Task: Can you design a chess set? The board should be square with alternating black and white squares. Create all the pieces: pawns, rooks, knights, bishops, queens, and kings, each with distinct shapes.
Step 1471:
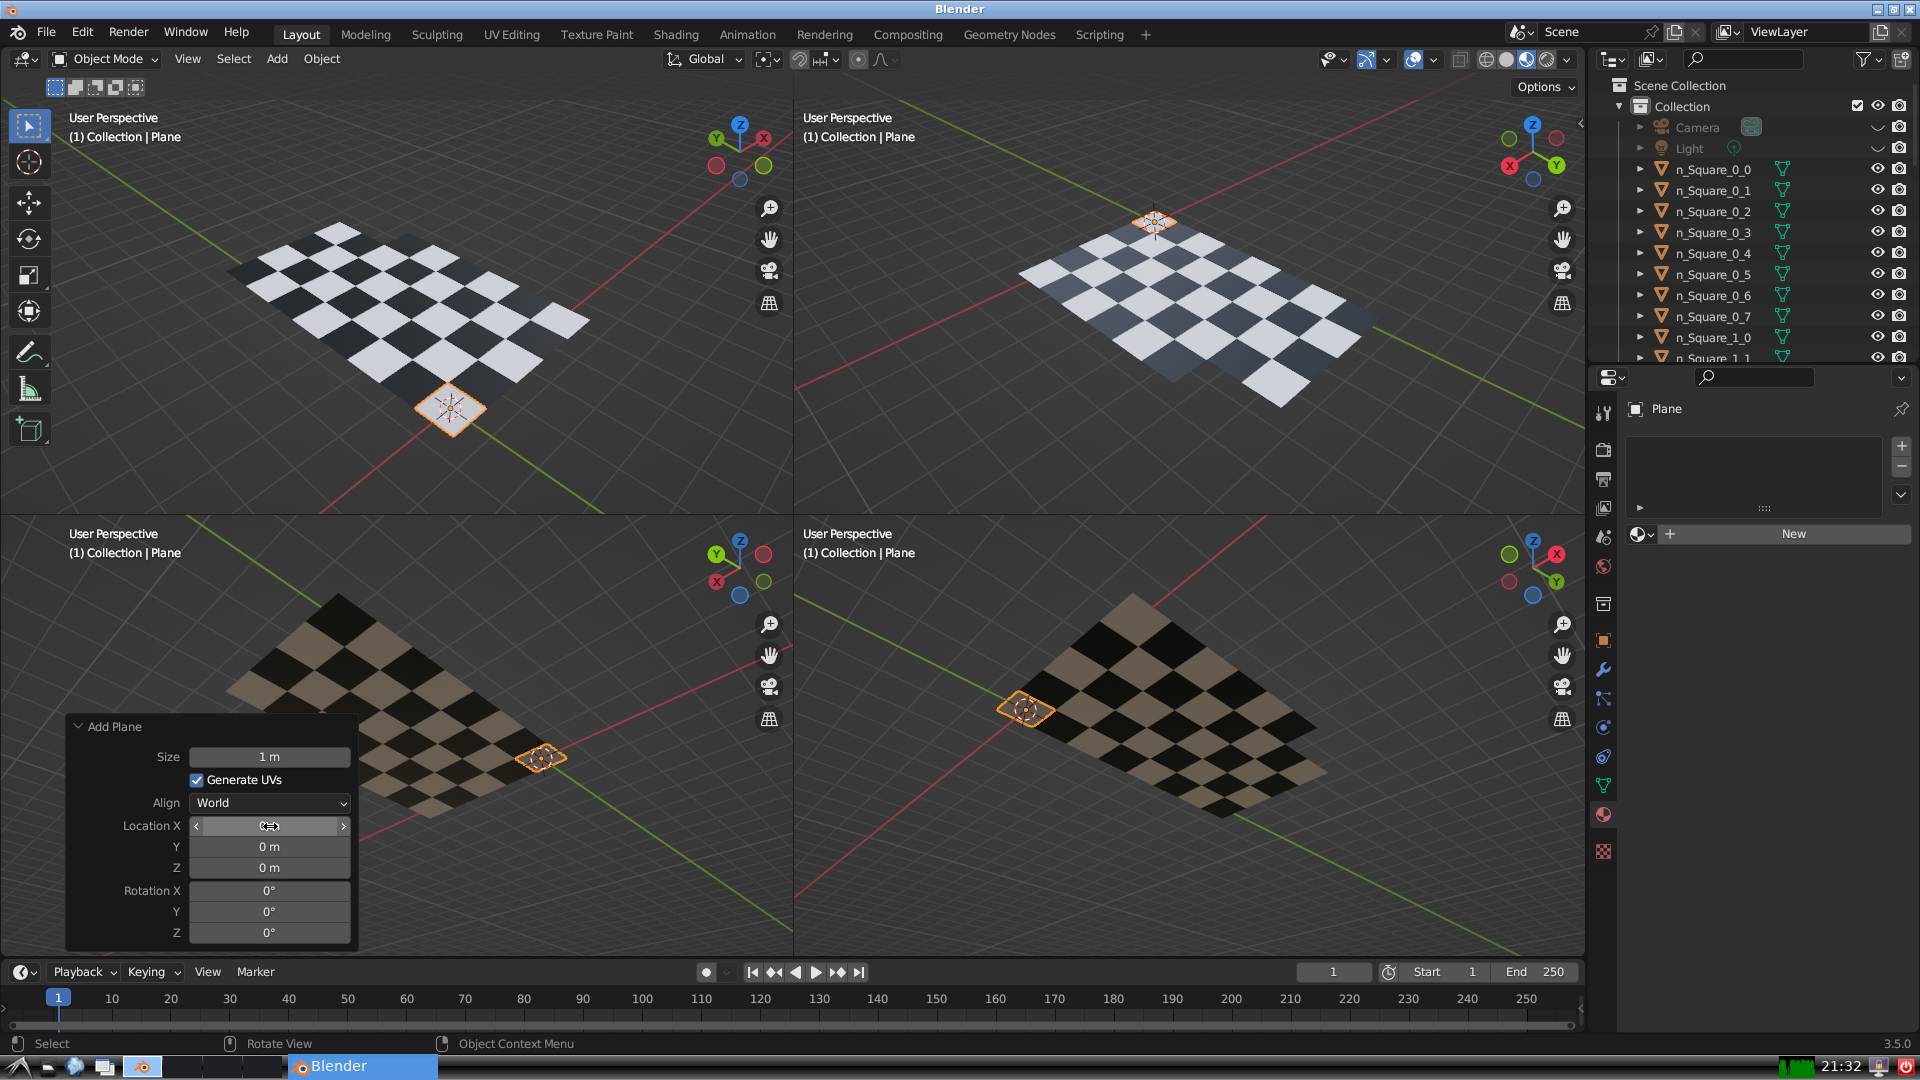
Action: click: no